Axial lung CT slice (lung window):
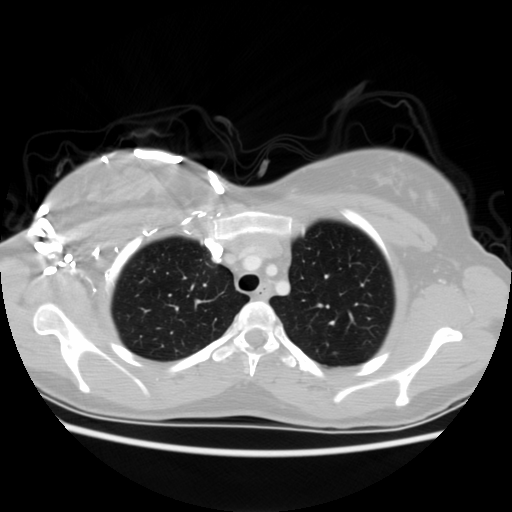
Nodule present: no